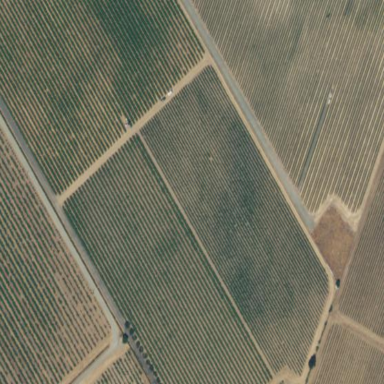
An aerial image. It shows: Vineyard where grapes are grown.